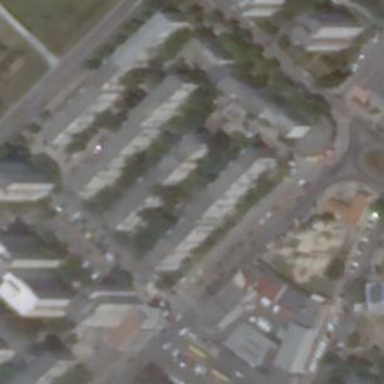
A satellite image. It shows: View of apartment building.